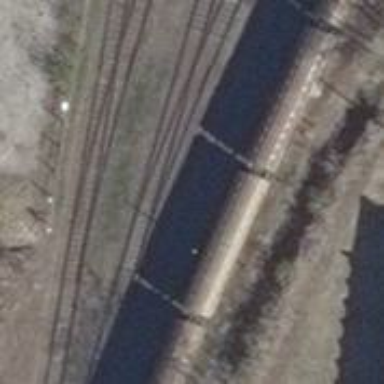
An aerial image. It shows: Railway switch.